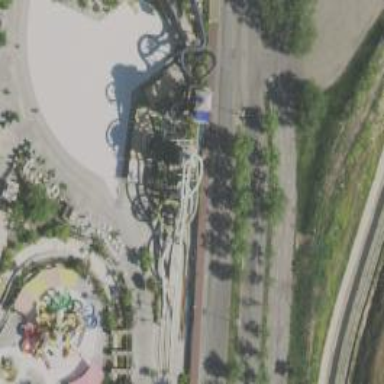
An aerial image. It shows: Water slide attraction.